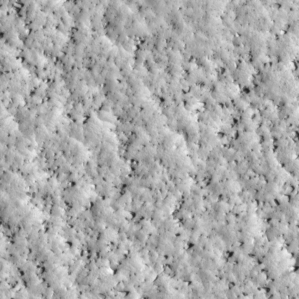
Label: non_frost